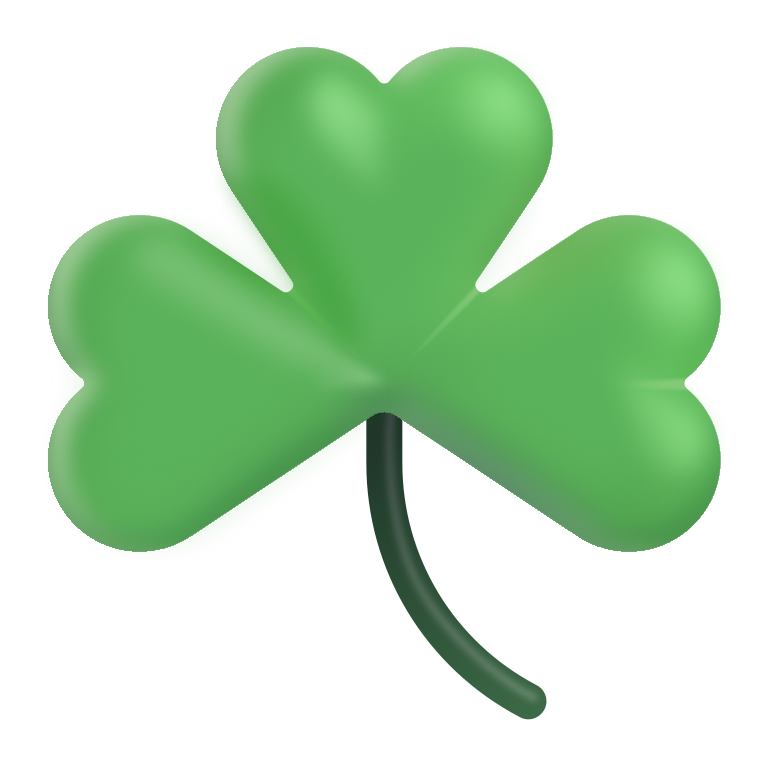
shamrock color